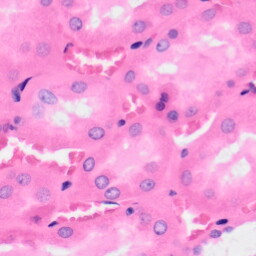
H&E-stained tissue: Kidney